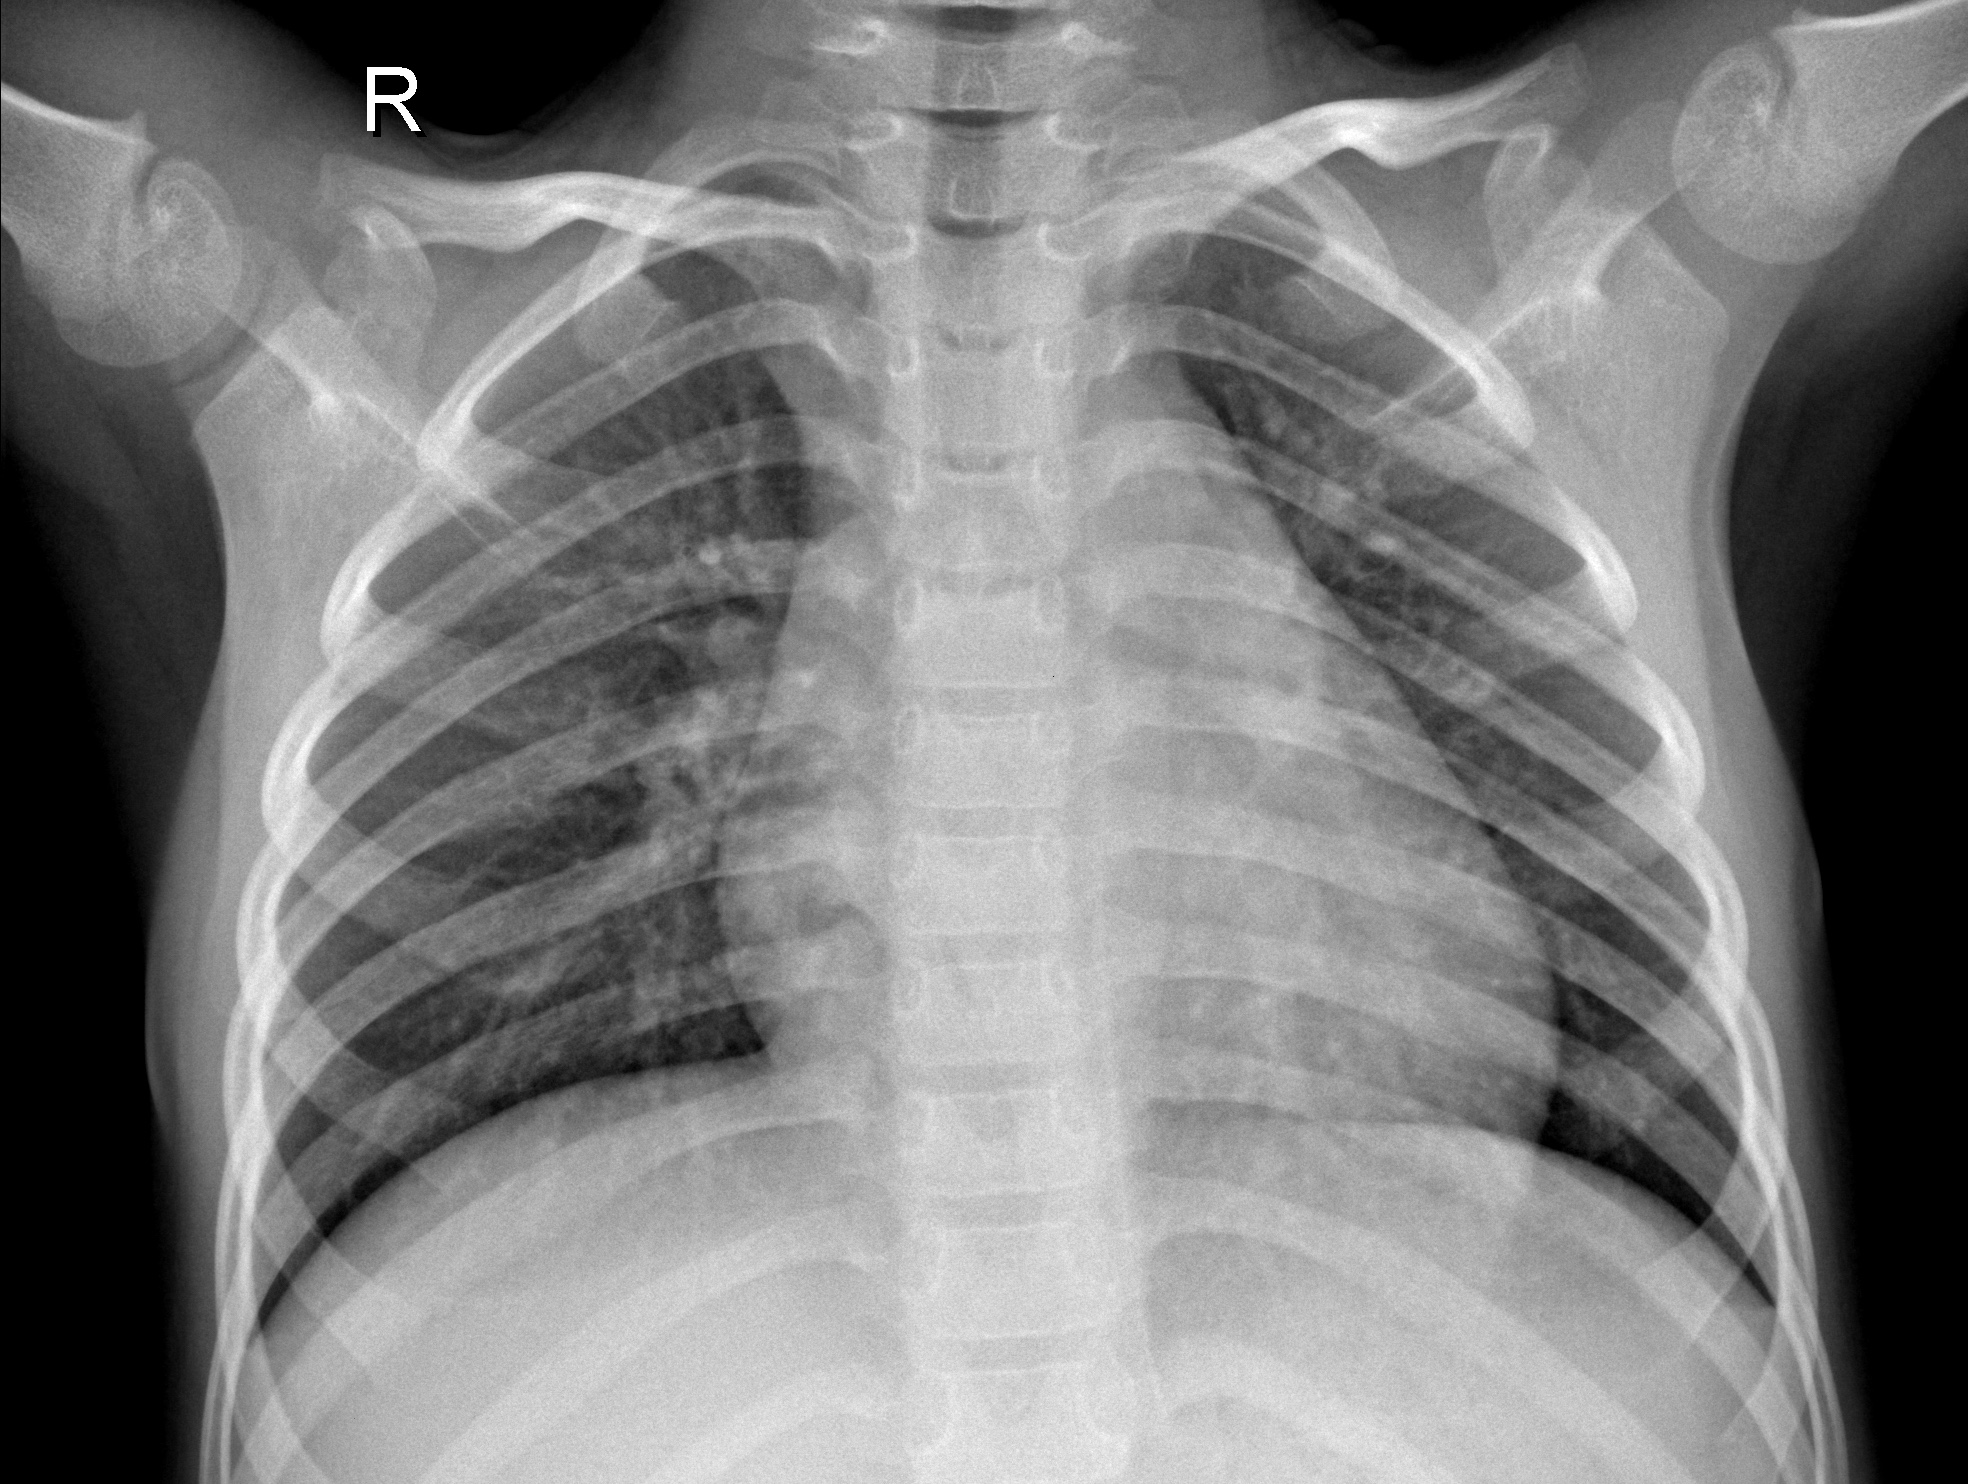
Diagnosis: NORMAL